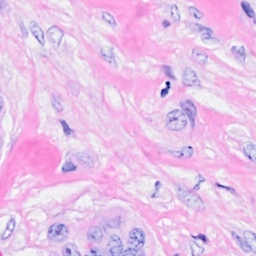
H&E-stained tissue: Breast